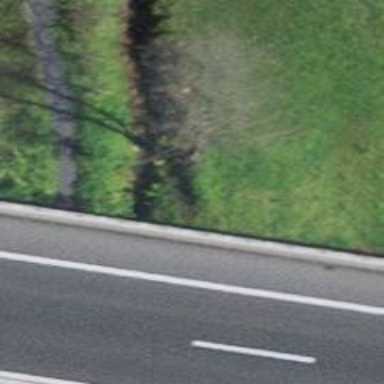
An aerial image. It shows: Asphalt service road that crosses bridge.